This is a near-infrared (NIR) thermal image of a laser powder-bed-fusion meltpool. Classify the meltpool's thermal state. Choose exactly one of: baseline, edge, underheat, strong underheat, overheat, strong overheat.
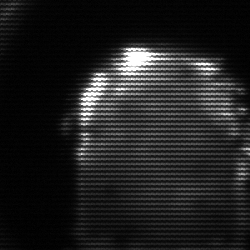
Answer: baseline